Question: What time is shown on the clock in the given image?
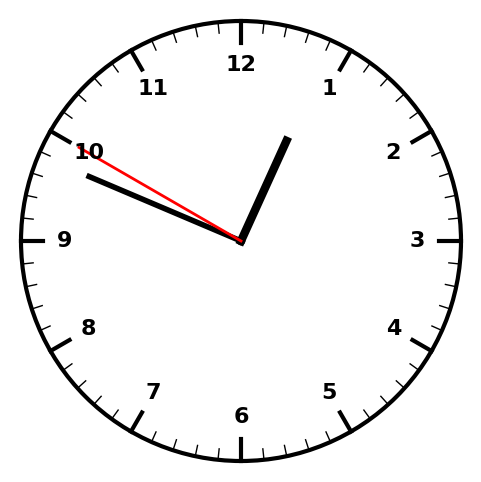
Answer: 12:48:50